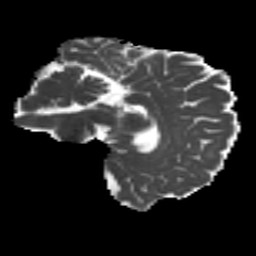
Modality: MD
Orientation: sagittal
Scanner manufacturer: siemens
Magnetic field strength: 3 T
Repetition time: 4.16 s
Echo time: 0.0806 s